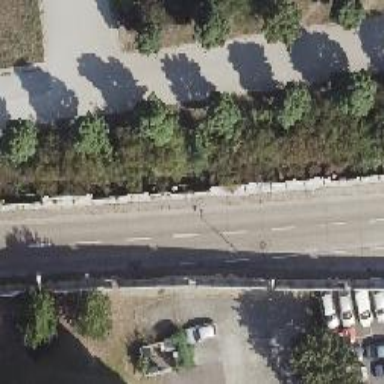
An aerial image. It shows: Tunnel on motorway link with lane markings.